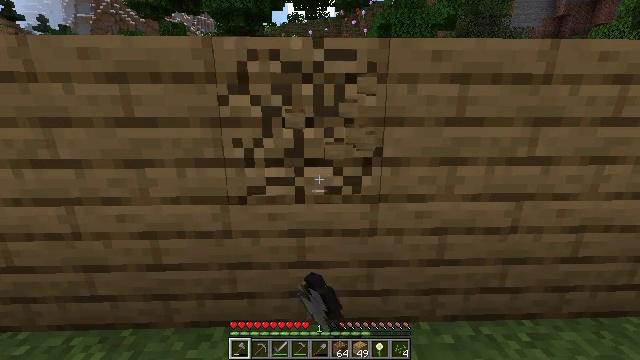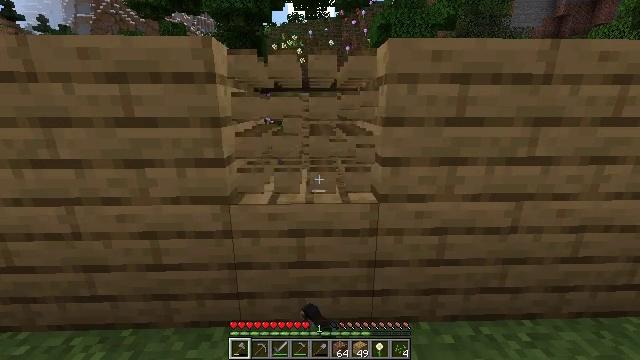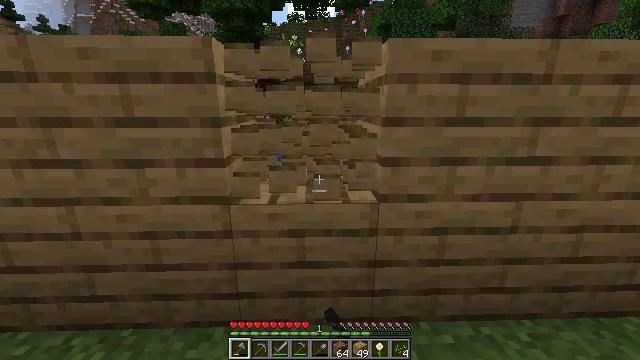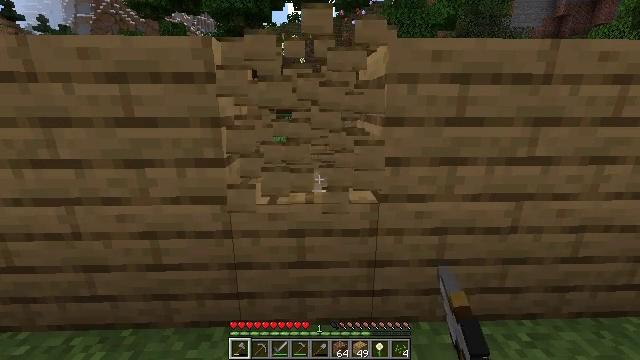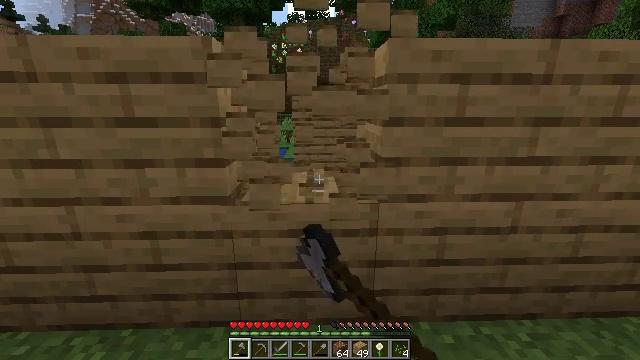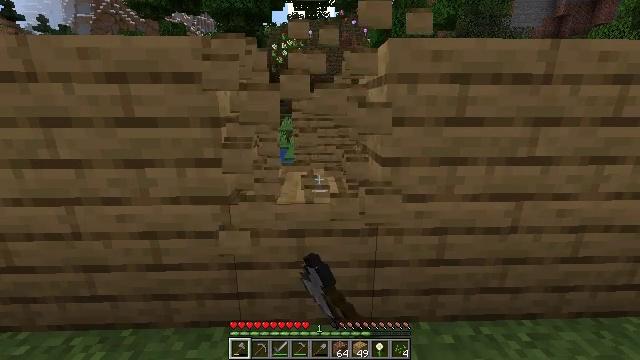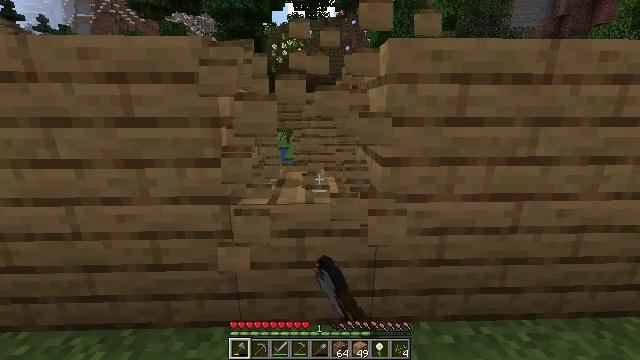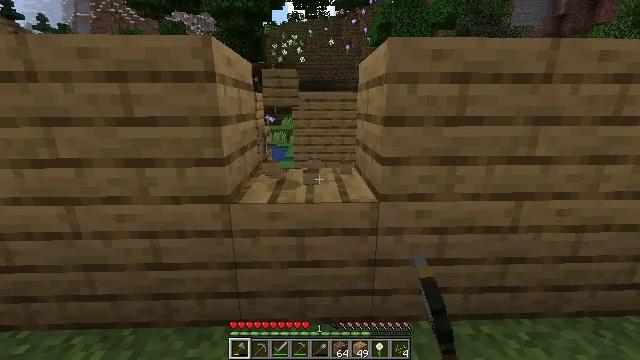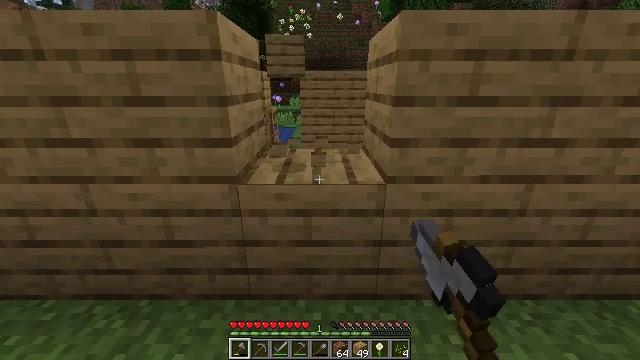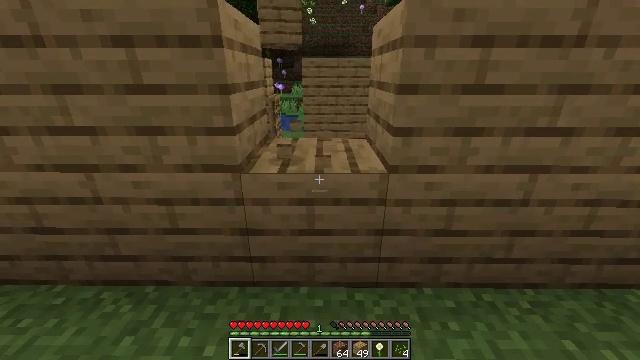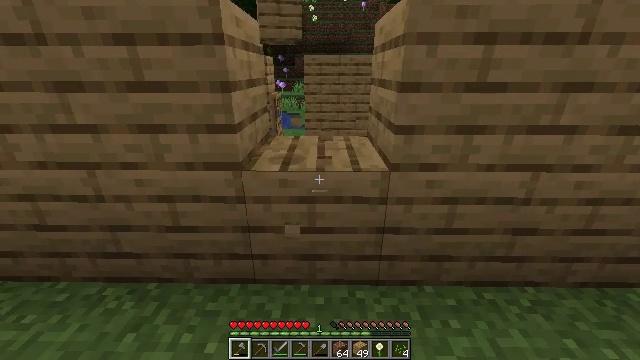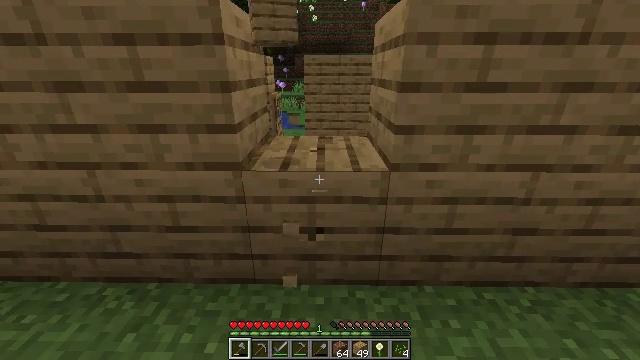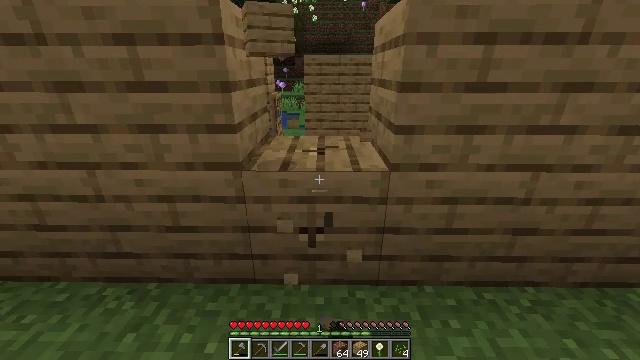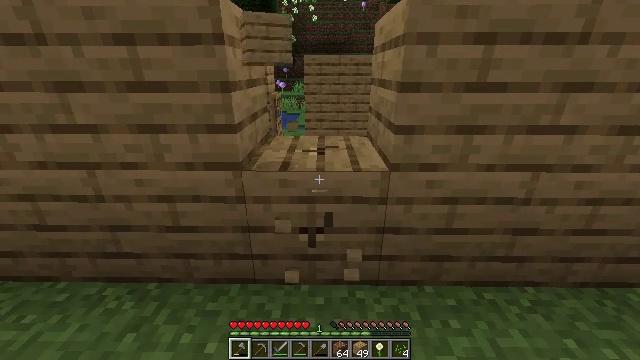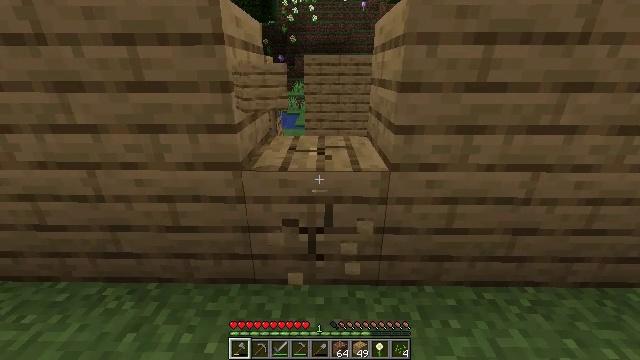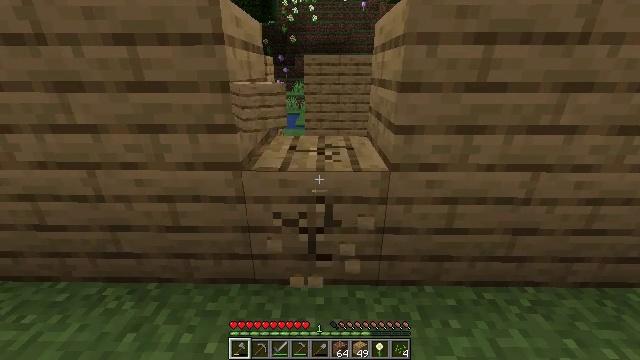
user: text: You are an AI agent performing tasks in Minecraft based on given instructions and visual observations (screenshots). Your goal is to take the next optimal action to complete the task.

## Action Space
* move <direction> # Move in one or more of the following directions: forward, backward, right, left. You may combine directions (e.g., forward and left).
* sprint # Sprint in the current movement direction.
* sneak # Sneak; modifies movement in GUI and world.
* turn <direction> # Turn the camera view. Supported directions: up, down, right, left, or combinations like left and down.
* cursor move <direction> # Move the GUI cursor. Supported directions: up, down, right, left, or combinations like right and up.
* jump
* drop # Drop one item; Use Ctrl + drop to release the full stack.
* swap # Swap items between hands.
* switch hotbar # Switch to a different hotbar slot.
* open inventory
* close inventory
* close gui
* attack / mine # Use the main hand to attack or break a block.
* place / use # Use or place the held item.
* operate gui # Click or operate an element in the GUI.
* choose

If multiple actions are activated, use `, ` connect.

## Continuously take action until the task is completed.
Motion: motion action
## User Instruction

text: Attack the oak planks to recycle it.
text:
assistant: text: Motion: attack / mine
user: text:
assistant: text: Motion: attack / mine
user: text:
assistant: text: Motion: attack / mine
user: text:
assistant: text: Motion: attack / mine
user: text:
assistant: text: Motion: attack / mine
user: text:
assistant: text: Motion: attack / mine
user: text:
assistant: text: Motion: attack / mine
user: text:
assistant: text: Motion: turn left and down, attack / mine
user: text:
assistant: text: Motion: turn down
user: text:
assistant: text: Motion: attack / mine
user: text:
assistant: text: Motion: attack / mine
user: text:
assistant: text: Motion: attack / mine
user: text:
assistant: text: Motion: attack / mine
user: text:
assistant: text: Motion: attack / mine
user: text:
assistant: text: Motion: attack / mine
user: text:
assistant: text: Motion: attack / mine
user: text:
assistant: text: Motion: attack / mine
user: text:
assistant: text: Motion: attack / mine
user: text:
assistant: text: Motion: attack / mine
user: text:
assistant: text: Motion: attack / mine
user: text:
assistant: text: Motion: attack / mine
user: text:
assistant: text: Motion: attack / mine
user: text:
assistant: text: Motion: attack / mine
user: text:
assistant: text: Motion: attack / mine
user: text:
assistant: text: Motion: attack / mine
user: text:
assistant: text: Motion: attack / mine
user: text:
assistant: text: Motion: attack / mine
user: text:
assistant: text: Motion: attack / mine
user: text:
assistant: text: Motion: attack / mine